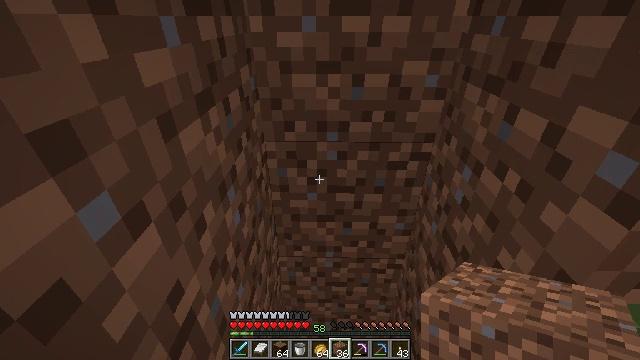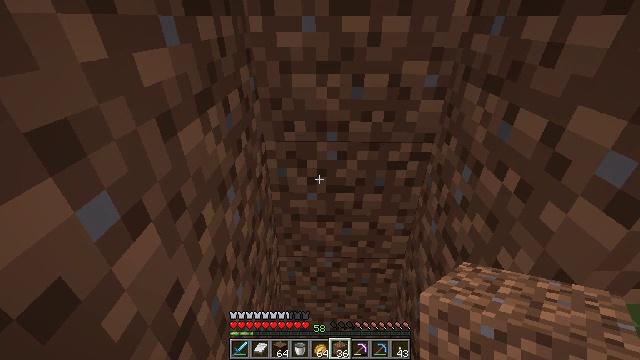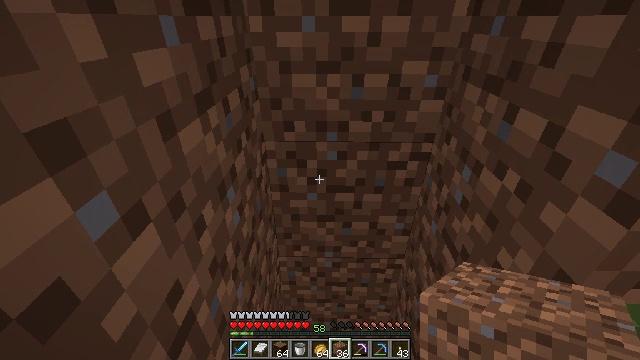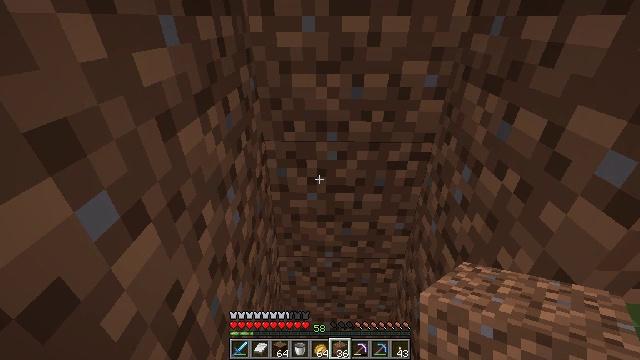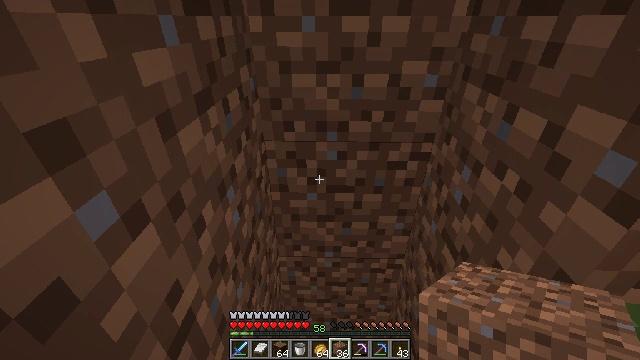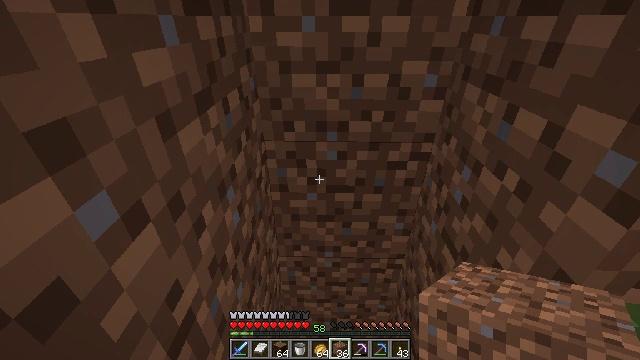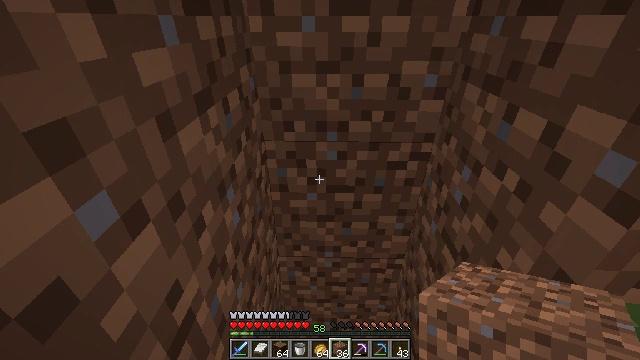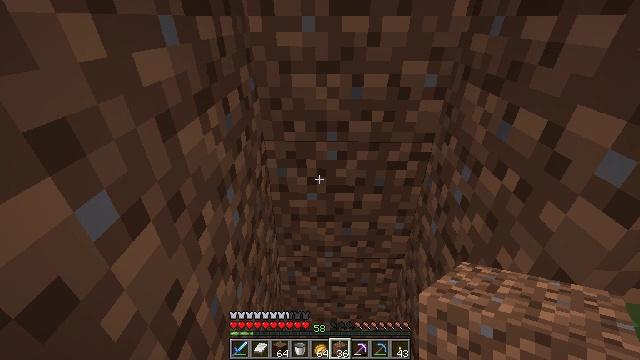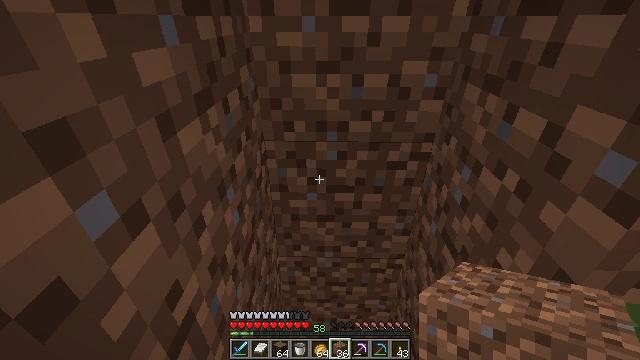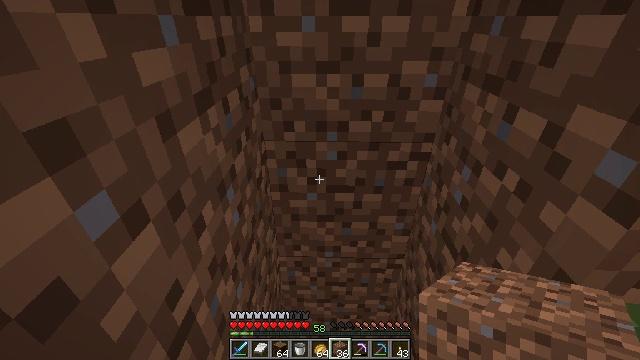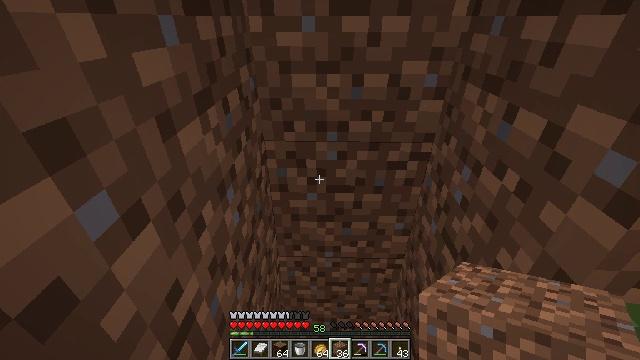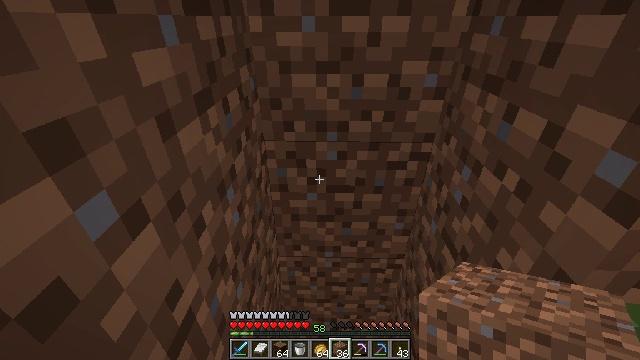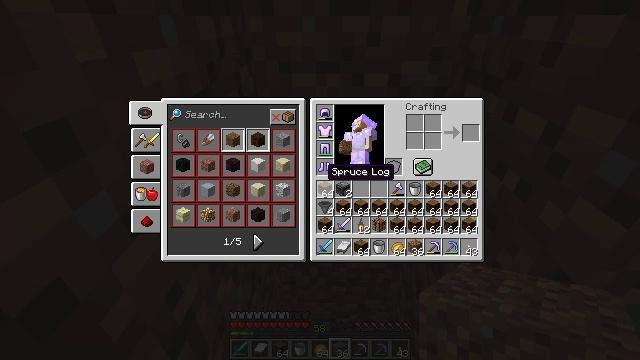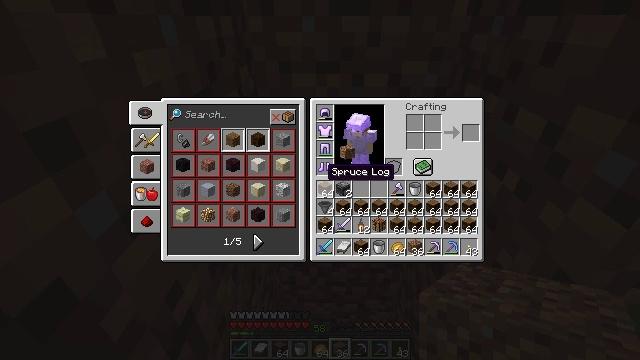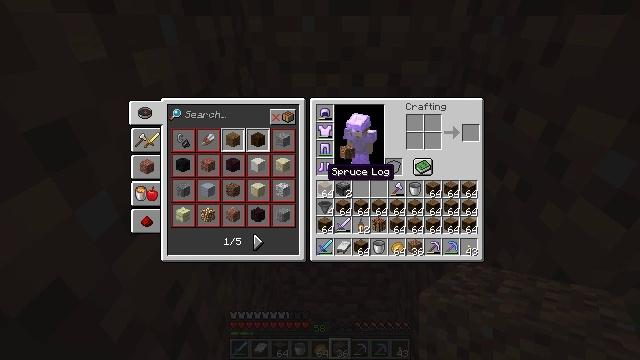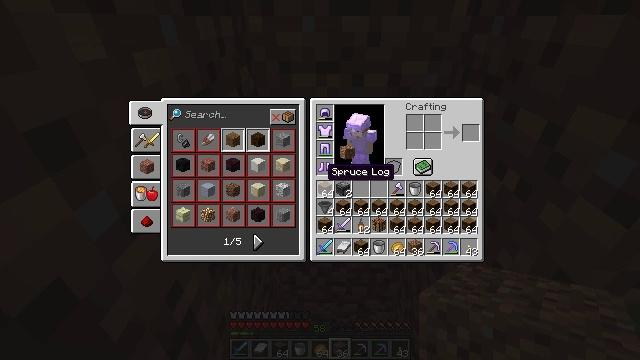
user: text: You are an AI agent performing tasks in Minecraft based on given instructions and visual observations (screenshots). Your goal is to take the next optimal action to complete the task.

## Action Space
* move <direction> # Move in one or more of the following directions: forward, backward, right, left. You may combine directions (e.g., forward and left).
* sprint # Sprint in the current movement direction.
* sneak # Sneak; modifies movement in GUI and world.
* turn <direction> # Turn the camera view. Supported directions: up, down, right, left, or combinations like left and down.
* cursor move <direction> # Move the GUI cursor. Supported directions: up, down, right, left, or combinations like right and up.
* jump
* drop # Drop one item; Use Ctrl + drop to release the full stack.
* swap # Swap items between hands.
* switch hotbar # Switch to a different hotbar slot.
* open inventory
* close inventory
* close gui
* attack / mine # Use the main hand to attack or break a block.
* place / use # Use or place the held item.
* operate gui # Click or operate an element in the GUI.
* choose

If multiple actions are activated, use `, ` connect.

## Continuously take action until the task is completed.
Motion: motion action
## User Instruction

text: Drop a spruce log.
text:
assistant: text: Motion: no_op
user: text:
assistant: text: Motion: no_op
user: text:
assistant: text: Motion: no_op
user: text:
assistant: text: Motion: no_op
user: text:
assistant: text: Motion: no_op
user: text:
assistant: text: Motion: no_op
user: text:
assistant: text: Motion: no_op
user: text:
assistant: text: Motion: no_op
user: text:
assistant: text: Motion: no_op
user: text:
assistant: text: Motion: no_op
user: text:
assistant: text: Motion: no_op
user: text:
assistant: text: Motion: open inventory
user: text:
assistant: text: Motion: open inventory
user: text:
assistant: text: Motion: open inventory
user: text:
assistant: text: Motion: no_op
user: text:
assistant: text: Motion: no_op
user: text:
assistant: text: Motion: no_op
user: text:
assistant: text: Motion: cursor move right
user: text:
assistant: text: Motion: cursor move right
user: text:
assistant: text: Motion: no_op
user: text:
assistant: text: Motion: no_op
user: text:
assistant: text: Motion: no_op
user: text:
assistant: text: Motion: no_op
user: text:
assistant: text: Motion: no_op
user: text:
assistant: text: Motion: no_op
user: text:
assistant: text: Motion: no_op
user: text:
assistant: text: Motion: no_op
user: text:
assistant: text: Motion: no_op
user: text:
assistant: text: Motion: no_op
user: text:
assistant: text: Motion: no_op